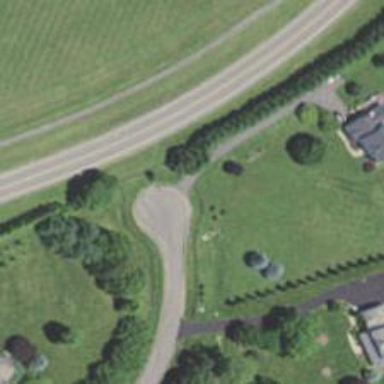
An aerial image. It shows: Turning circle on the road.